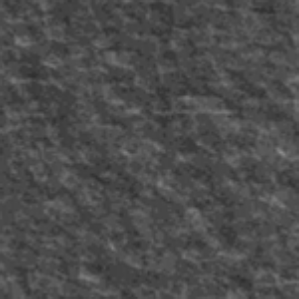
Label: frost